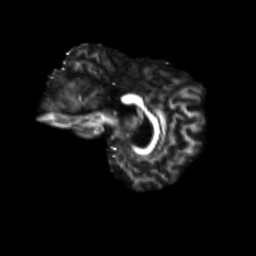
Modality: FA
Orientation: sagittal
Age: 50
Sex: female
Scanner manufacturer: siemens
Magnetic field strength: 3 T
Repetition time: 4.71 s
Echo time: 0.0906 s